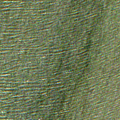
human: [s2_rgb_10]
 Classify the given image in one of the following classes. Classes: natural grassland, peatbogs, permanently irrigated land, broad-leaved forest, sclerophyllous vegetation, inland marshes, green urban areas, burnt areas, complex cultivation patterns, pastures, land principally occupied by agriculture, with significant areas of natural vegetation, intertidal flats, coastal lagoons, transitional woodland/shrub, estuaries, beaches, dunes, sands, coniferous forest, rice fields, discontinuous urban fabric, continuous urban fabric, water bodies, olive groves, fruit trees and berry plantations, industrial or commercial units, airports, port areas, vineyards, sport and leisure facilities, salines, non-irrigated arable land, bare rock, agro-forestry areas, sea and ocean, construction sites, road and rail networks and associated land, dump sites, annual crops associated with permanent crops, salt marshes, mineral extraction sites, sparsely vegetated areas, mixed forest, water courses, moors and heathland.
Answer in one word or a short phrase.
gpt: sea and ocean